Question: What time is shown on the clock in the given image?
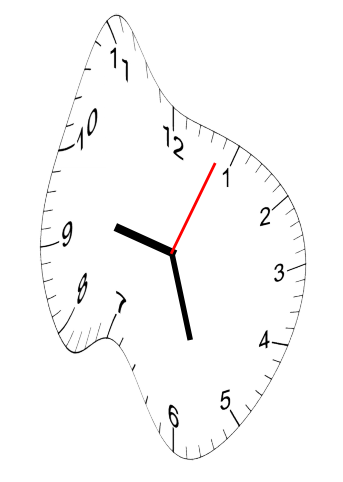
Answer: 09:27:04